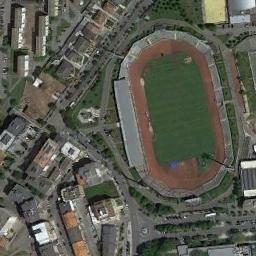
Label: stadium